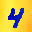
Label: 4